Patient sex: F
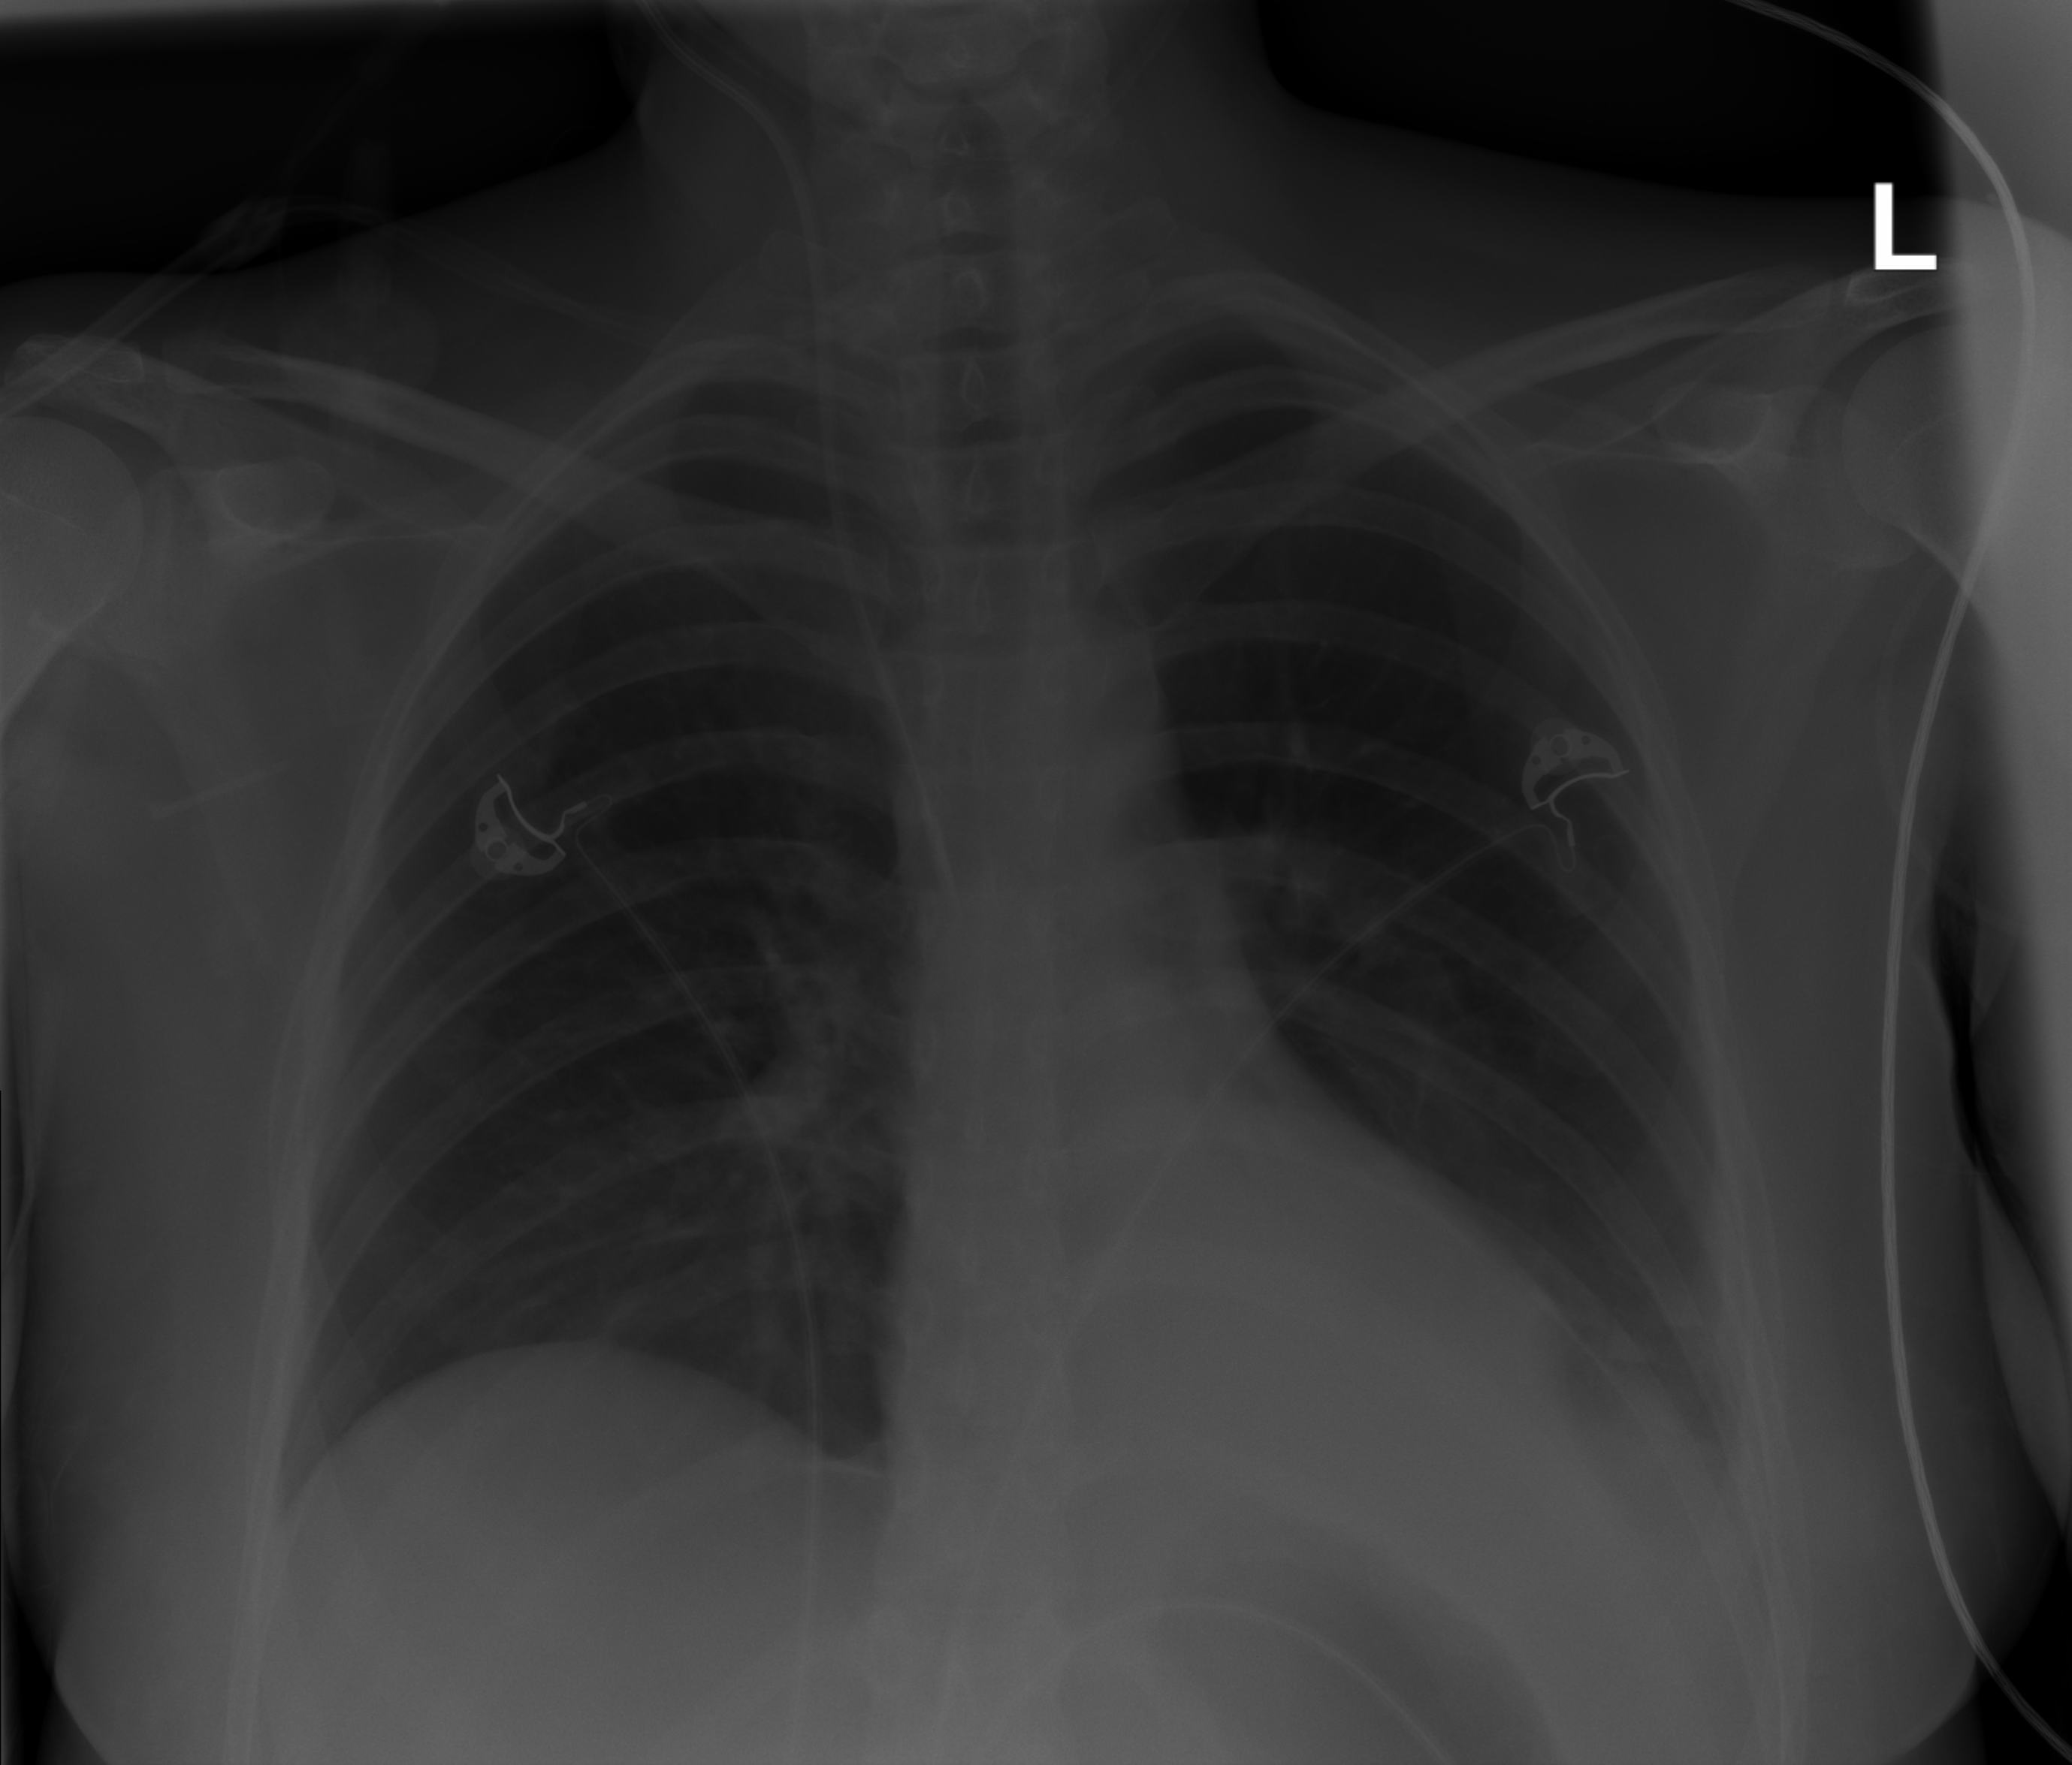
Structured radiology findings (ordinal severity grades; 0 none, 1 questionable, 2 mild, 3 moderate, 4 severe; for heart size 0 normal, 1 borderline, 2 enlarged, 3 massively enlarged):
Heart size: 0
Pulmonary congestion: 0
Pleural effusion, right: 0
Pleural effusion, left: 2
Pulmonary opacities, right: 0
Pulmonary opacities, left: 0
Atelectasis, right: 0
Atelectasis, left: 2